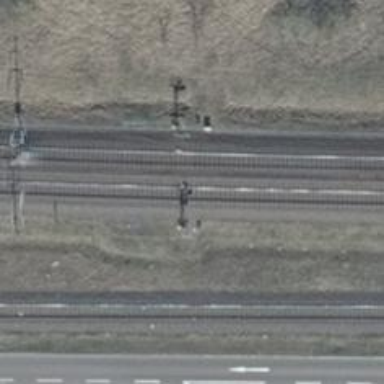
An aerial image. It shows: Railway signal.